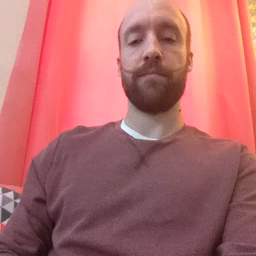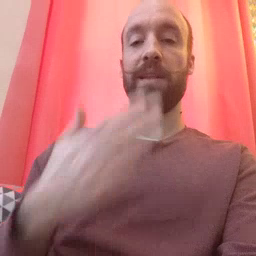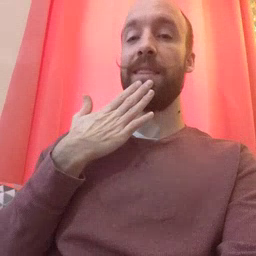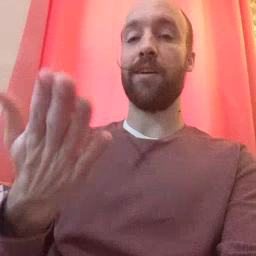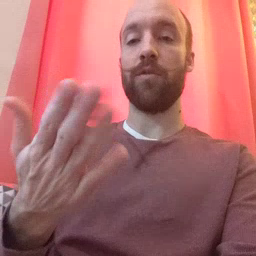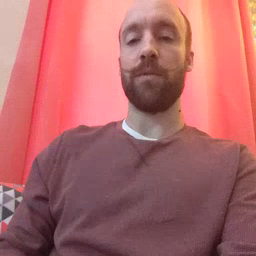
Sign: thankyou